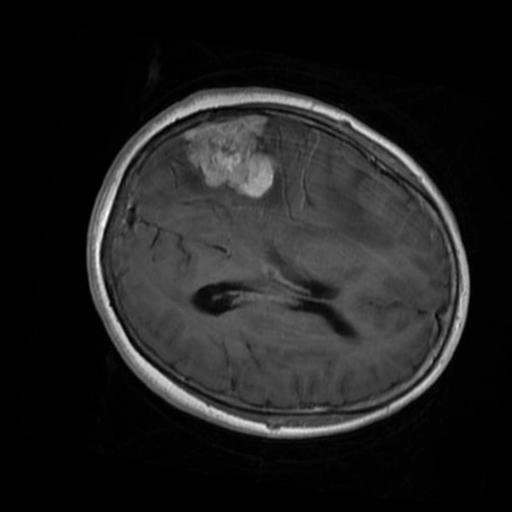
Label: brain_menin